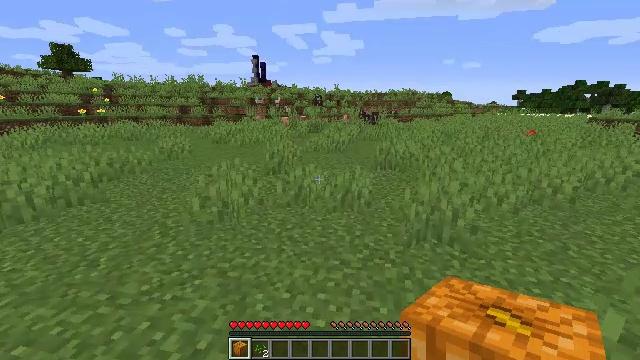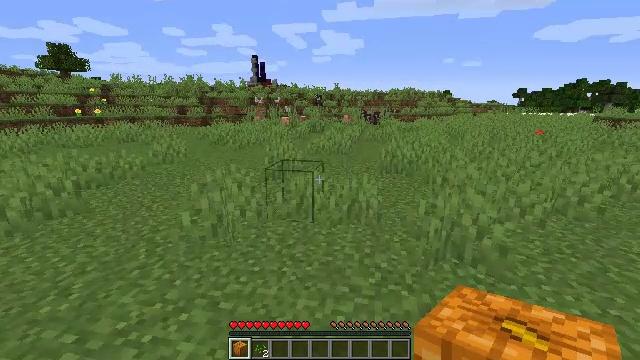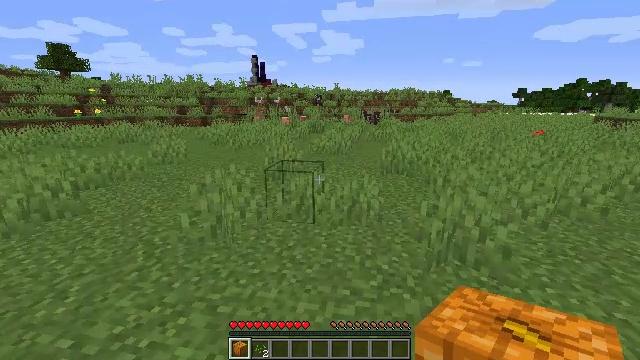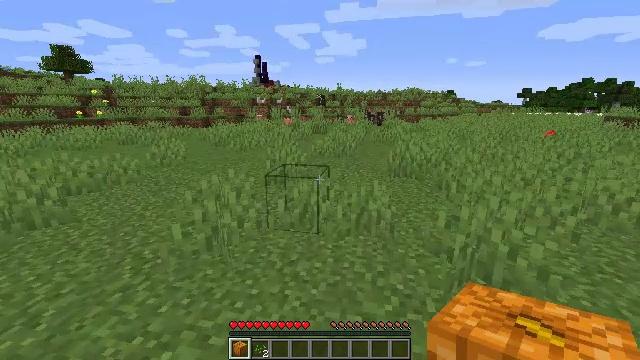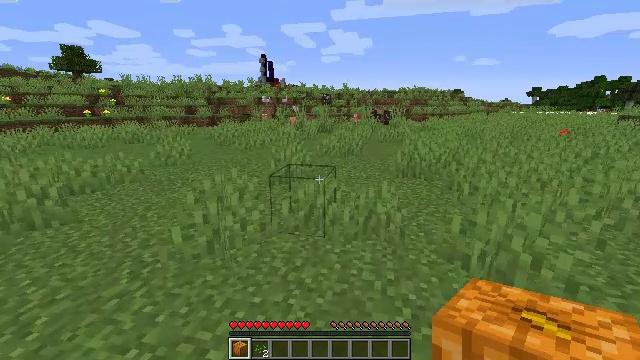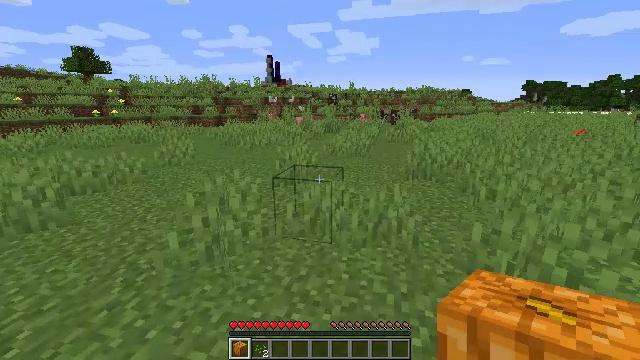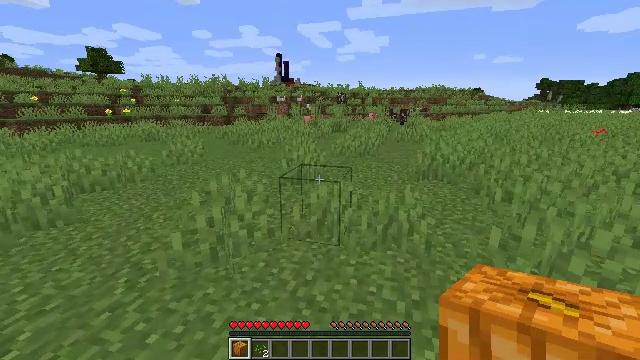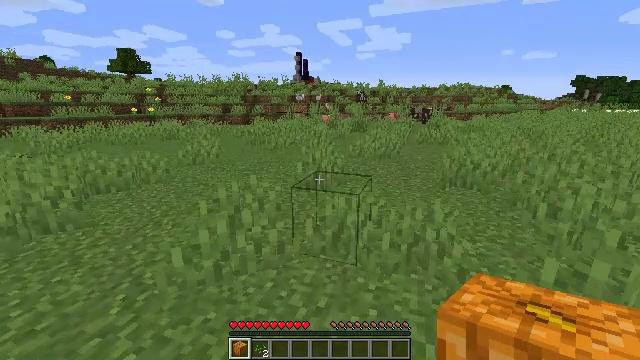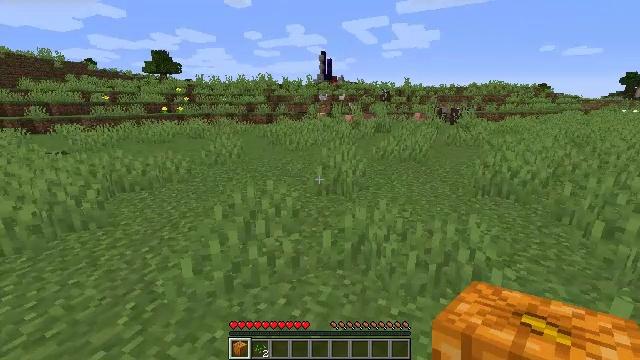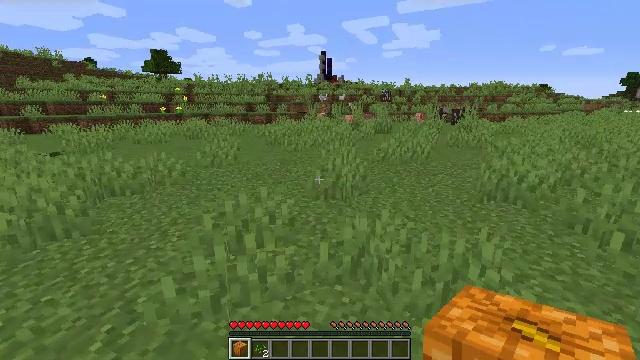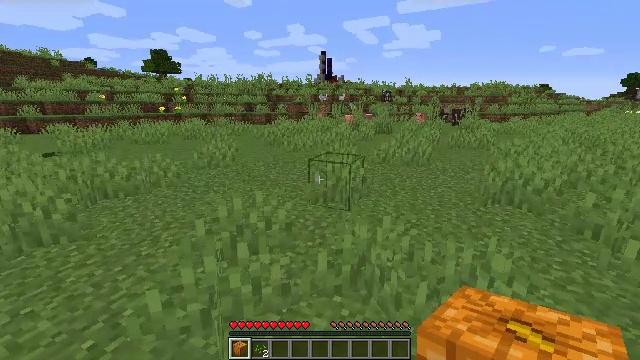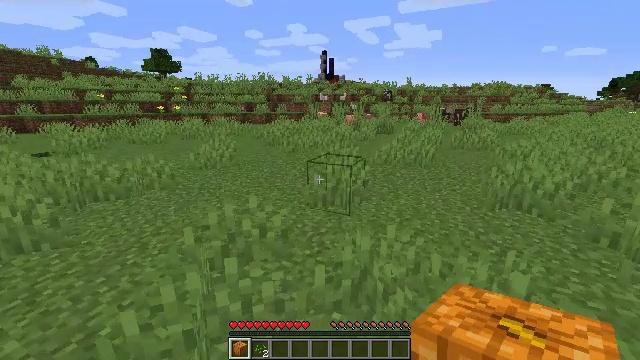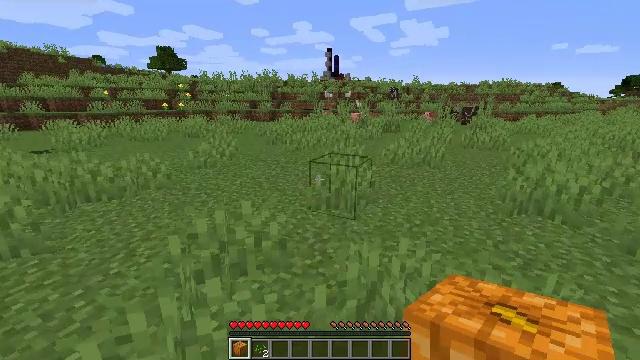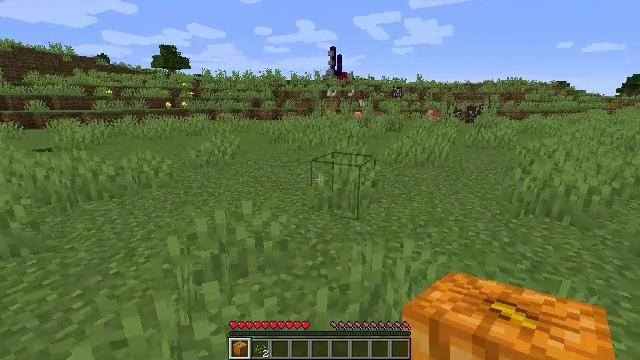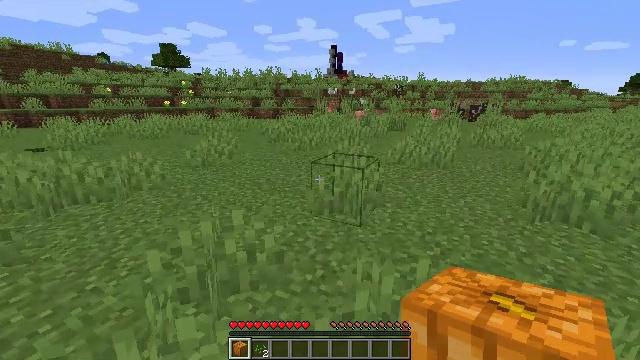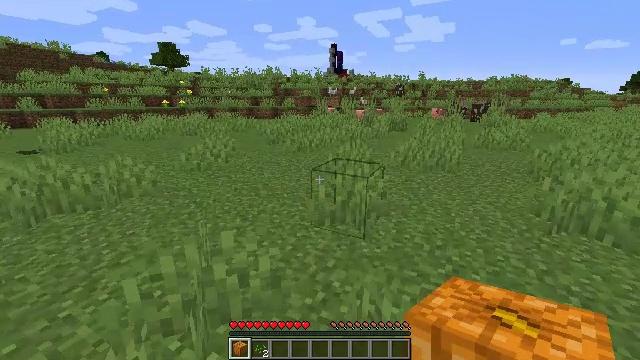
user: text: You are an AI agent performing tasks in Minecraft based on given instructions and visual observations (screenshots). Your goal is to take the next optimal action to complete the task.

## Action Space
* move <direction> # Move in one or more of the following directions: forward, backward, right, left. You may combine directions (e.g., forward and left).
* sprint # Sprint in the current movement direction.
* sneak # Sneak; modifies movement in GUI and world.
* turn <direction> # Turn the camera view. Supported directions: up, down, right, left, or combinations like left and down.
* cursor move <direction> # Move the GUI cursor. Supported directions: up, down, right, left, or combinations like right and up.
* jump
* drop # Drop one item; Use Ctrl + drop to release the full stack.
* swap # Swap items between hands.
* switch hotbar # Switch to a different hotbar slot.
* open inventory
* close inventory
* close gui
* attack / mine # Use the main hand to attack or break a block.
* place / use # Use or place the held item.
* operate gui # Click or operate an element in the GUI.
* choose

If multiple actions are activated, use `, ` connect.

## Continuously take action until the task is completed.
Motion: motion action
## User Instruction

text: Dig up the grass block for dirt.
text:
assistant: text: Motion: move forward
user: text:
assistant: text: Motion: move forward
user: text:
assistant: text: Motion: move forward
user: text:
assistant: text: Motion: move forward, turn left
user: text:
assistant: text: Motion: move forward, turn left
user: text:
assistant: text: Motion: move forward, turn left
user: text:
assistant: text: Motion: move forward, turn left
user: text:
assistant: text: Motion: move forward, turn left
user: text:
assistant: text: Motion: move forward
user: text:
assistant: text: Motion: move forward
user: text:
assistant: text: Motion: move forward
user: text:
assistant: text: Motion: move forward, turn left
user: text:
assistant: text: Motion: move forward
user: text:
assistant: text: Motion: move forward
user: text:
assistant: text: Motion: move forward
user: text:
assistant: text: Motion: move forward
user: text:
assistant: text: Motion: move forward
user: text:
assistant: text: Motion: move forward
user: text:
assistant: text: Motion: move forward
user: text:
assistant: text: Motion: move forward
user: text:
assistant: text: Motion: move forward
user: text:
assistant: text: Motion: move forward
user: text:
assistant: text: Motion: move forward
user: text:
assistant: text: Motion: move forward
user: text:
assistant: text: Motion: move forward
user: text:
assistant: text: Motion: move forward
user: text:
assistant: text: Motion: move forward
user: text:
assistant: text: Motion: move forward
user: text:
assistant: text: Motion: move forward
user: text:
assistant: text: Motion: move forward